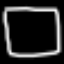
Label: square